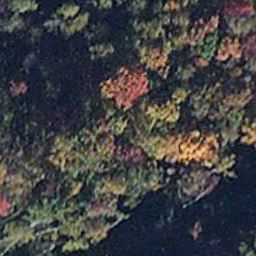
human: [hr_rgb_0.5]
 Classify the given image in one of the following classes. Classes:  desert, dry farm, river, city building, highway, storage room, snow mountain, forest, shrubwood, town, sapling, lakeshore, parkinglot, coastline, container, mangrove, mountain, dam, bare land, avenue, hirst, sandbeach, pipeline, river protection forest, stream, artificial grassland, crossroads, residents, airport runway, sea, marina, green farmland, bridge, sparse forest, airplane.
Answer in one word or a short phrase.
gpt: mangrove